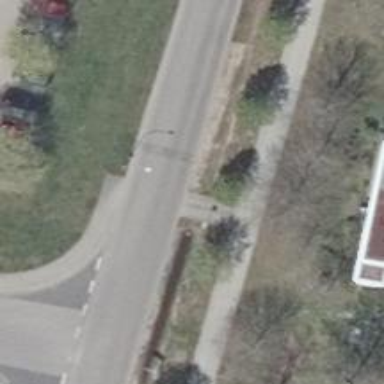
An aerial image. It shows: Residential road with asphalt surface and no sidewalks.